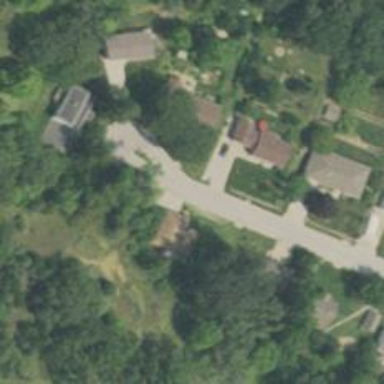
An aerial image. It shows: Residential road.